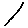
Label: line